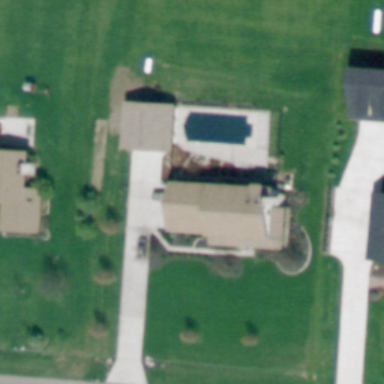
Two houses are surrounded by verdant lawn in the sparse residential area .